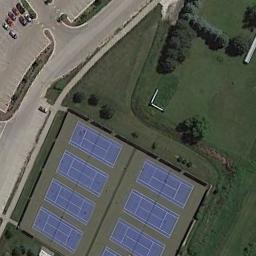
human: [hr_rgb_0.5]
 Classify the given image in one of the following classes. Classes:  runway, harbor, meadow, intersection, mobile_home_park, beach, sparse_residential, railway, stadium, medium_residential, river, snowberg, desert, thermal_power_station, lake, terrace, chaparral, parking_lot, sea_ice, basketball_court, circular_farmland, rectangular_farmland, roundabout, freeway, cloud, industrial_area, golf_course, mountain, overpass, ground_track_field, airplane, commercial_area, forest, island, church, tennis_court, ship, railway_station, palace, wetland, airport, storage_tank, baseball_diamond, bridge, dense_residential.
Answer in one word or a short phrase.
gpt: tennis_court